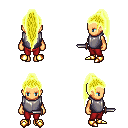
a pixel art fantasy rpg character, female body template, human, tanned skin, steel chest armor, red pants, gold extra-long topknot hairstyle, gold boots, dagger, four views (front, back, left, right), 2x2 character sprite sheet, small pixel art, hard edges, no anti-aliasing